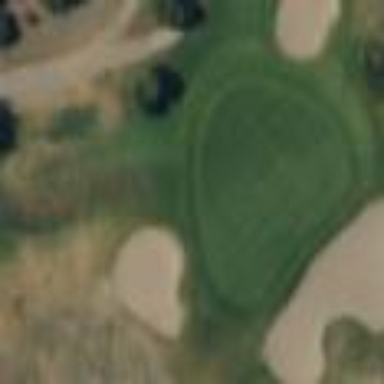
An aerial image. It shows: Golf green.